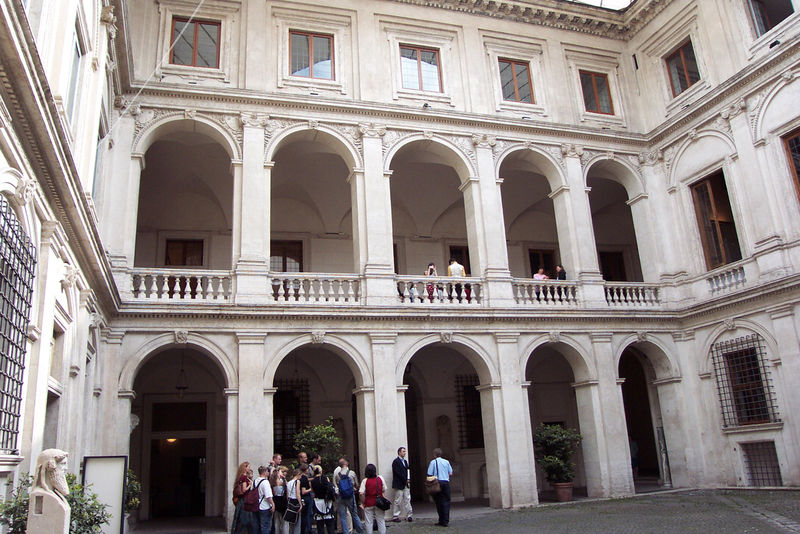
Titel: Palazzo Altemps, Rom
Standort: Rom, Palazzo Altemps (EU - I - Latium)
Schlagwörter: gruppe, kopf, mann, weiß, menschen, fenster, pfeiler, säulen, anlage, dach, gebäude, haus, gitter, skulptur, statue, balkon, bogen, giebel, hof, platz, büste, geländer, foto, bögen, eingang, innenhof, zwickel, arkaden, fries, schlussstein, rundbögen, etagen, geschosse, ballustrade, museum, schüler, fau, atrium, rundgang, balluster, touristen